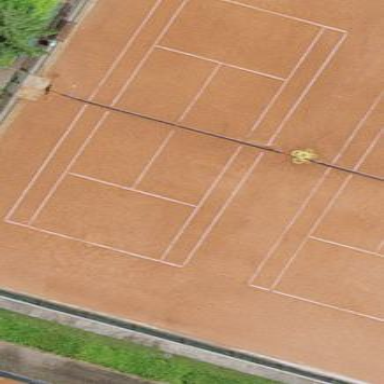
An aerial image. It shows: Tennis court on pitch.